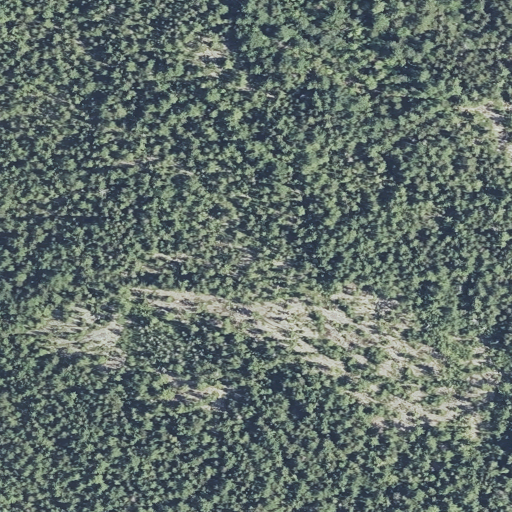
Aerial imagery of mountain in Maine named Ragged Mountain containing only evergreen forest